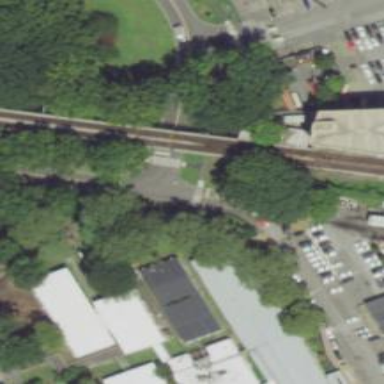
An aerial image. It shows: Bridge over electrified rail tracks leading to service yard.